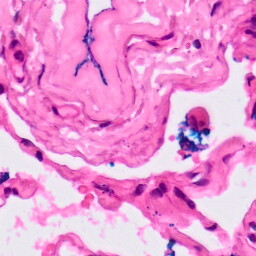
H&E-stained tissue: Lung